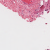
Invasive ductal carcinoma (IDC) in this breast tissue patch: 0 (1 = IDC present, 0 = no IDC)